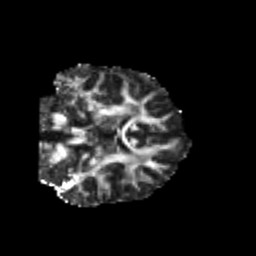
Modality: FA
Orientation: coronal
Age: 28
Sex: female
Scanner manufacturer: siemens
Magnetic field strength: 3 T
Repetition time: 3.5 s
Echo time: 0.113 s